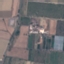
Land use / land cover class: PermanentCrop